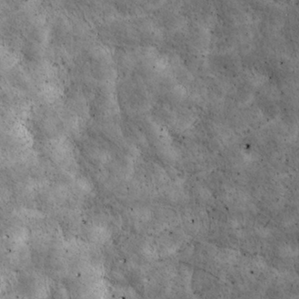
Label: non_frost